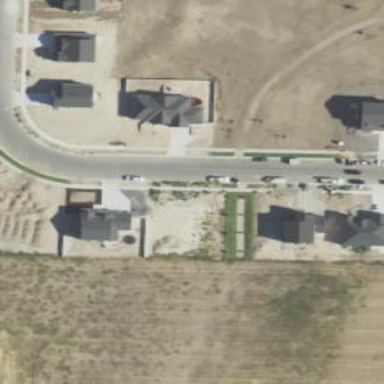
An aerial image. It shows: Residential road with separate sidewalk.